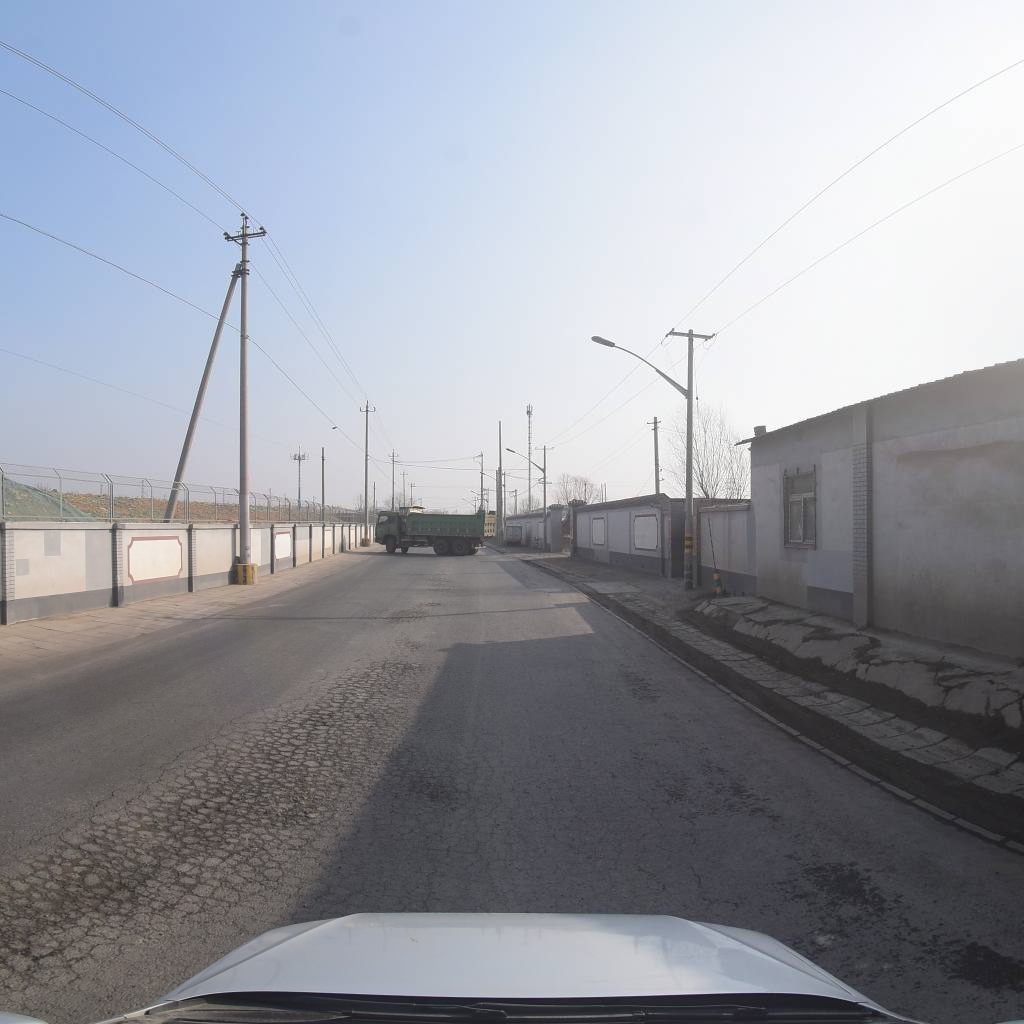
Region: Fengtai
Road damage annotations: alligator crack